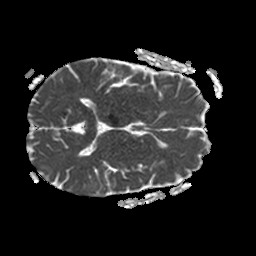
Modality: ADC
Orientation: axial
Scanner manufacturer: philips
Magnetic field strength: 1.5 T
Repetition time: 3.741 s
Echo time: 0.07039 s